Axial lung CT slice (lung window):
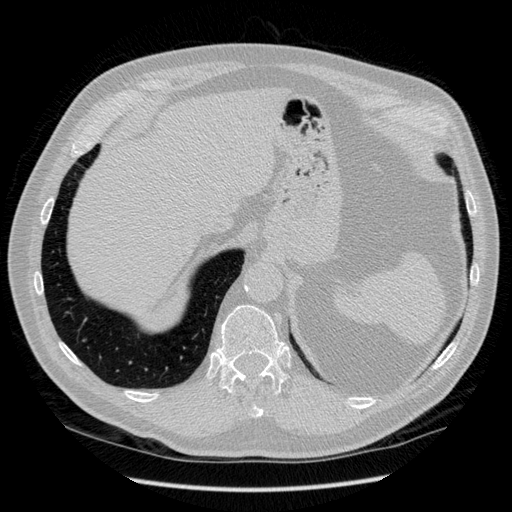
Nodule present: no